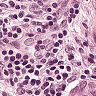
Metastatic tissue present: yes